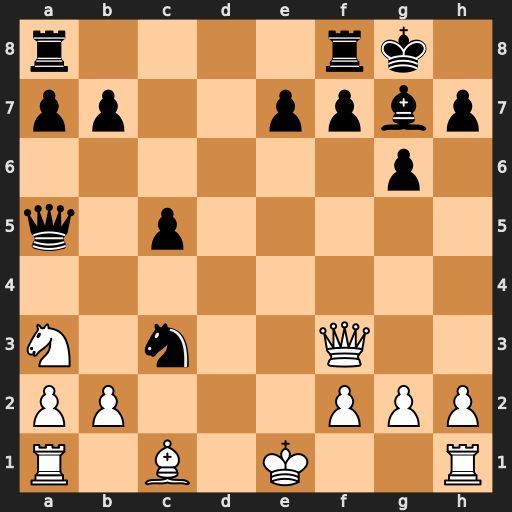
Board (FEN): r4rk1/pp2ppbp/6p1/q1p5/8/N1n2Q2/PP3PPP/R1B1K2R
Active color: w
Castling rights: KQ
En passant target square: -
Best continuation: Bd2 b5 Bxc3 Bxc3+ Qxc3